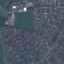
Land use / land cover: Residential